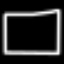
Label: square